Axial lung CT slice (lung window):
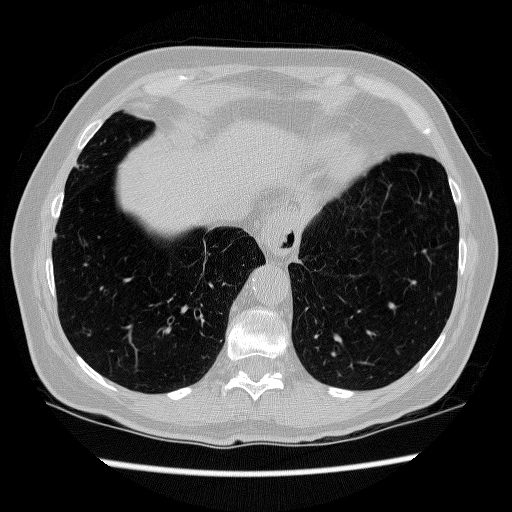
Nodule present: no